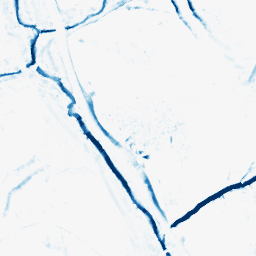
Category: morphological
Decomposition family: morphological_diamond
Decomposition parameters: operation: closing
radius: 5
Upsampling method: sinc_blackman
Upsampling parameters: scale: 4
kernel_size: 16
Upsampling scale: 4